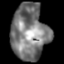
Tissue: skin
Cell type: Epithelial cells
Senescence score: 0.2241
Nuclear area (px): 1957
Mean DAPI intensity: 123.266